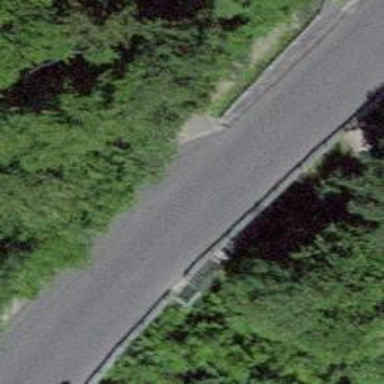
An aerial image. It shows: Metal steps on the road.